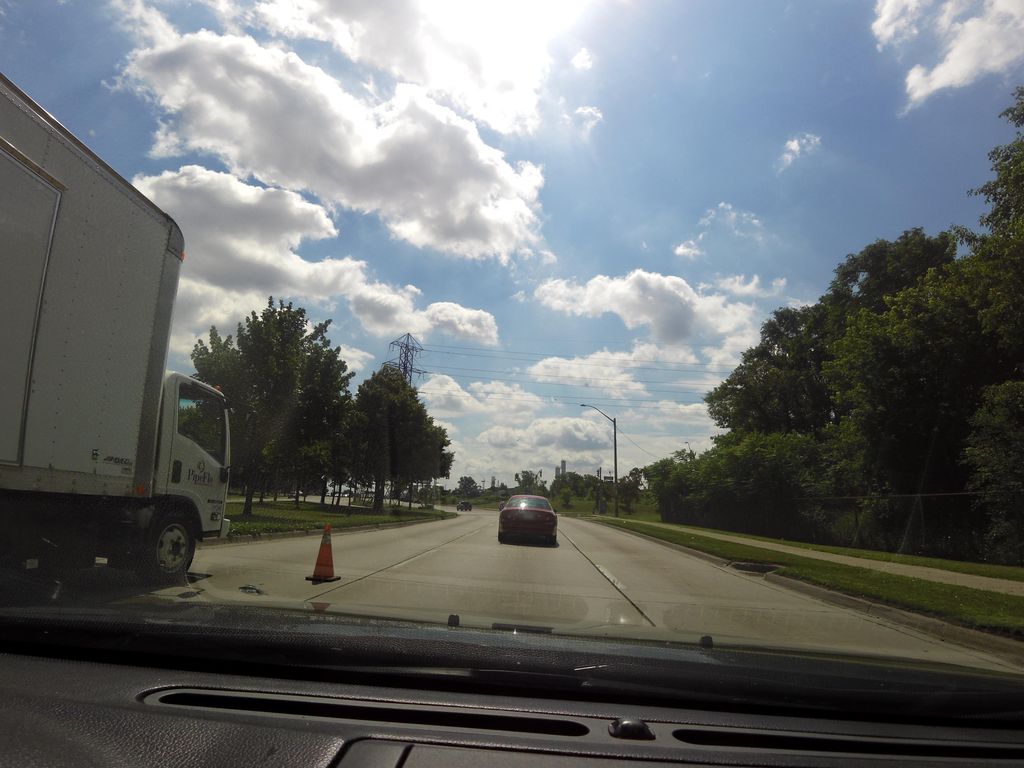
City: hamilton